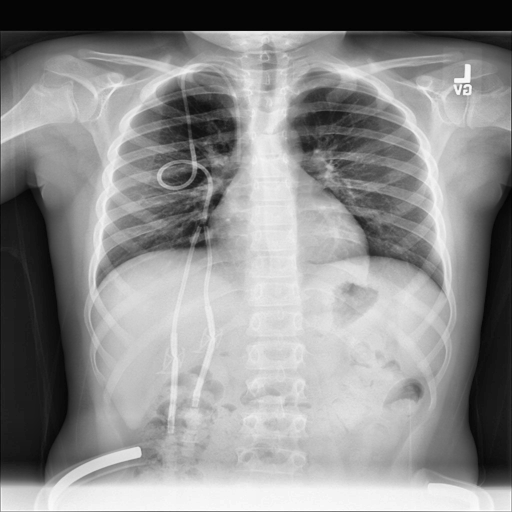
Finding: NORMAL